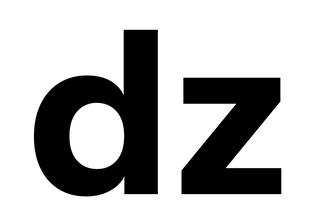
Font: InstrumentSans_Bold